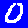
Digit: 0